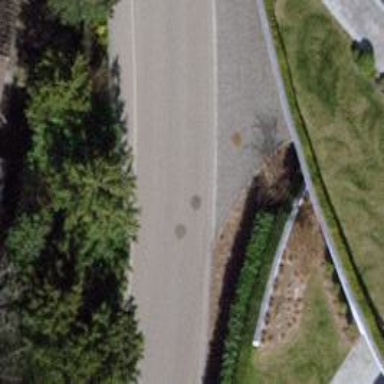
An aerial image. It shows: Residential road with asphalt surface. There is sidewalk on the left side.